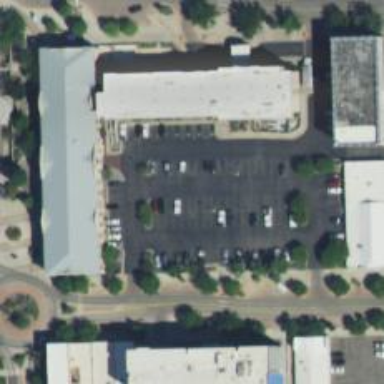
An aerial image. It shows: Parking space.